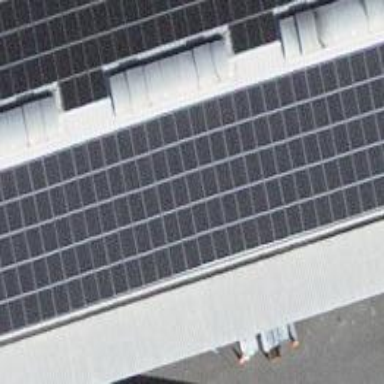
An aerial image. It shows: Solar power generator using photovoltaic method with solar photovoltaic panel types.